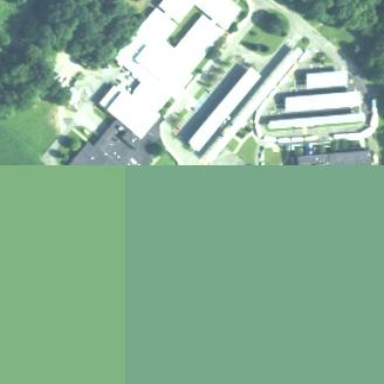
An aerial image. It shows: School.